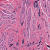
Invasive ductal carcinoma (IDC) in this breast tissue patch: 1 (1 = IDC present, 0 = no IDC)